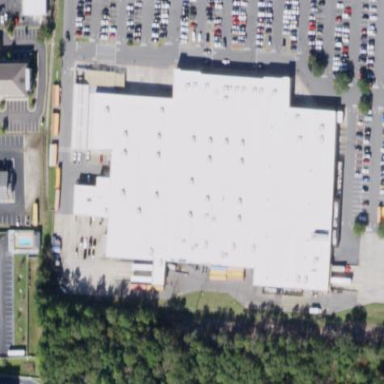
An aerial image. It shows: Supermarket building.